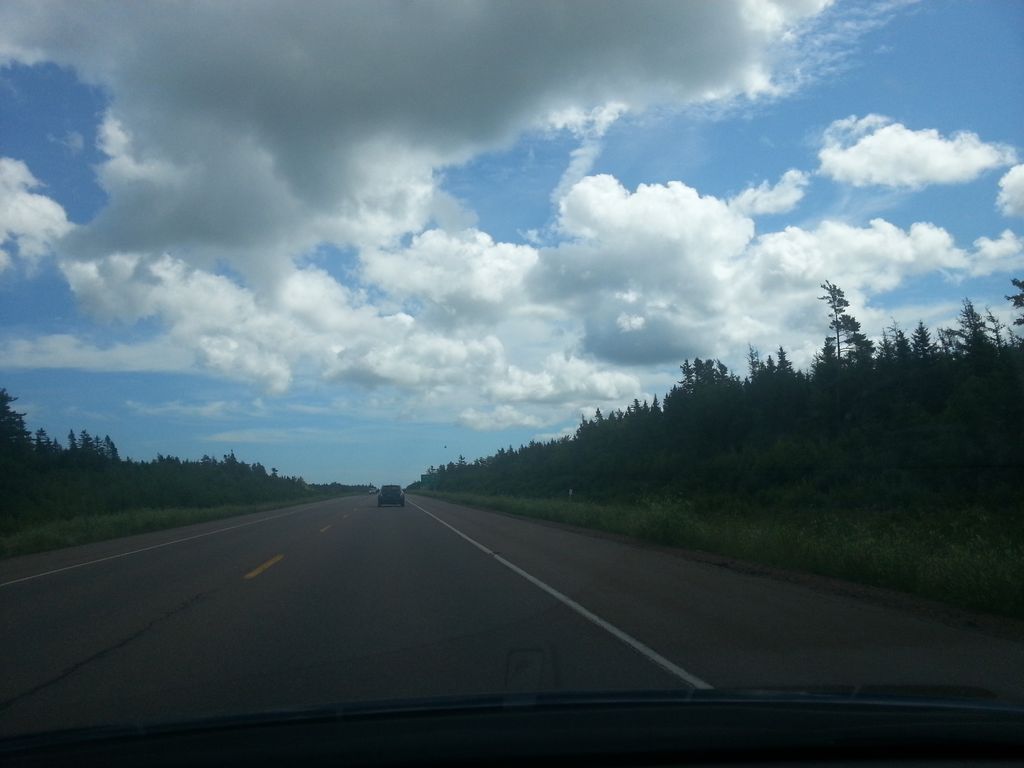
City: charlottetown